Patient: sex F, age 59
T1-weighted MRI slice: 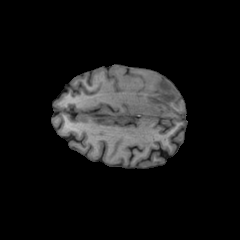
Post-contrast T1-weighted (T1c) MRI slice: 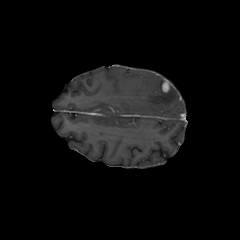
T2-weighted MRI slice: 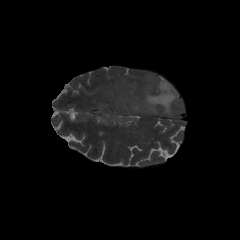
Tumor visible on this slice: yes
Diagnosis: Glioblastoma, IDH-wildtype
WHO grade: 4